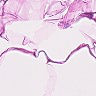
Metastatic tissue present: no